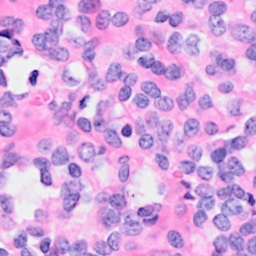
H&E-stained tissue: Breast